RGB frame:
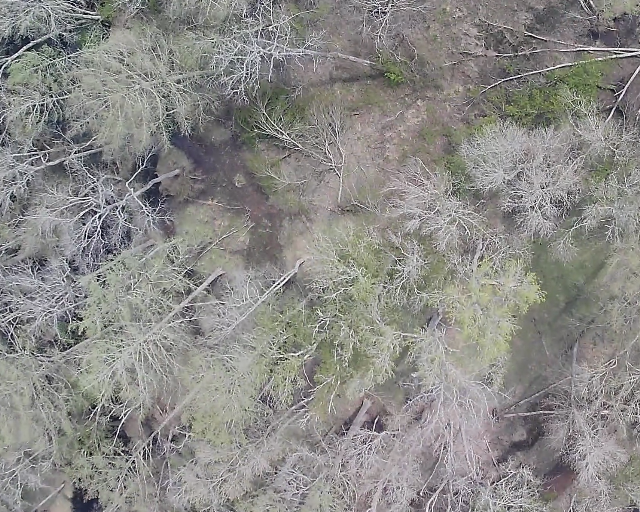
Thermal frame:
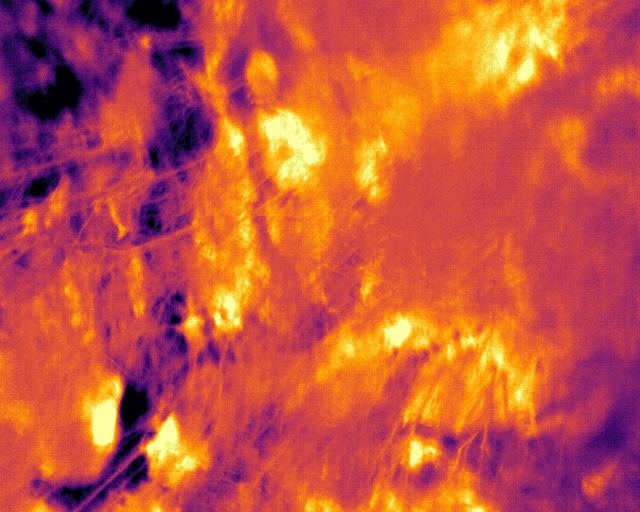
Captured: 2026-02-26 03:45:34
Pixels at or above 80 °C: 0 (fraction of frame: 0)